Question: I have stubled upon a website having this symbol () in their title (see this title, it's there too). It was also picked up by hacker news and is displayed as character. I wonder what is it and how it works?
EDIT: I have attached a screenshot

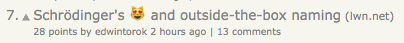
Answer: It's the Unicode character <URL>, which, on many mobile devices, gets substituted by colorful graphics. But at the end of a day, it's a simple single character. You could place it in HTML more explicitly like this:
'''
<title>&#x1F63B;</title>
'''